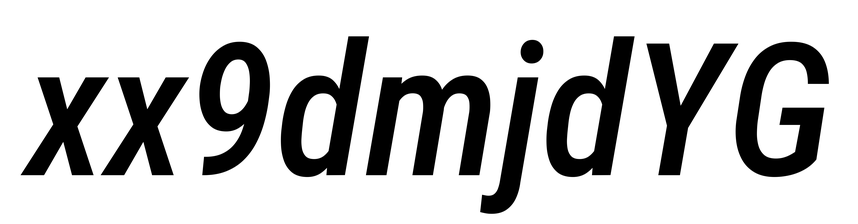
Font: Roboto-Italic_Condensed_Medium_Italic